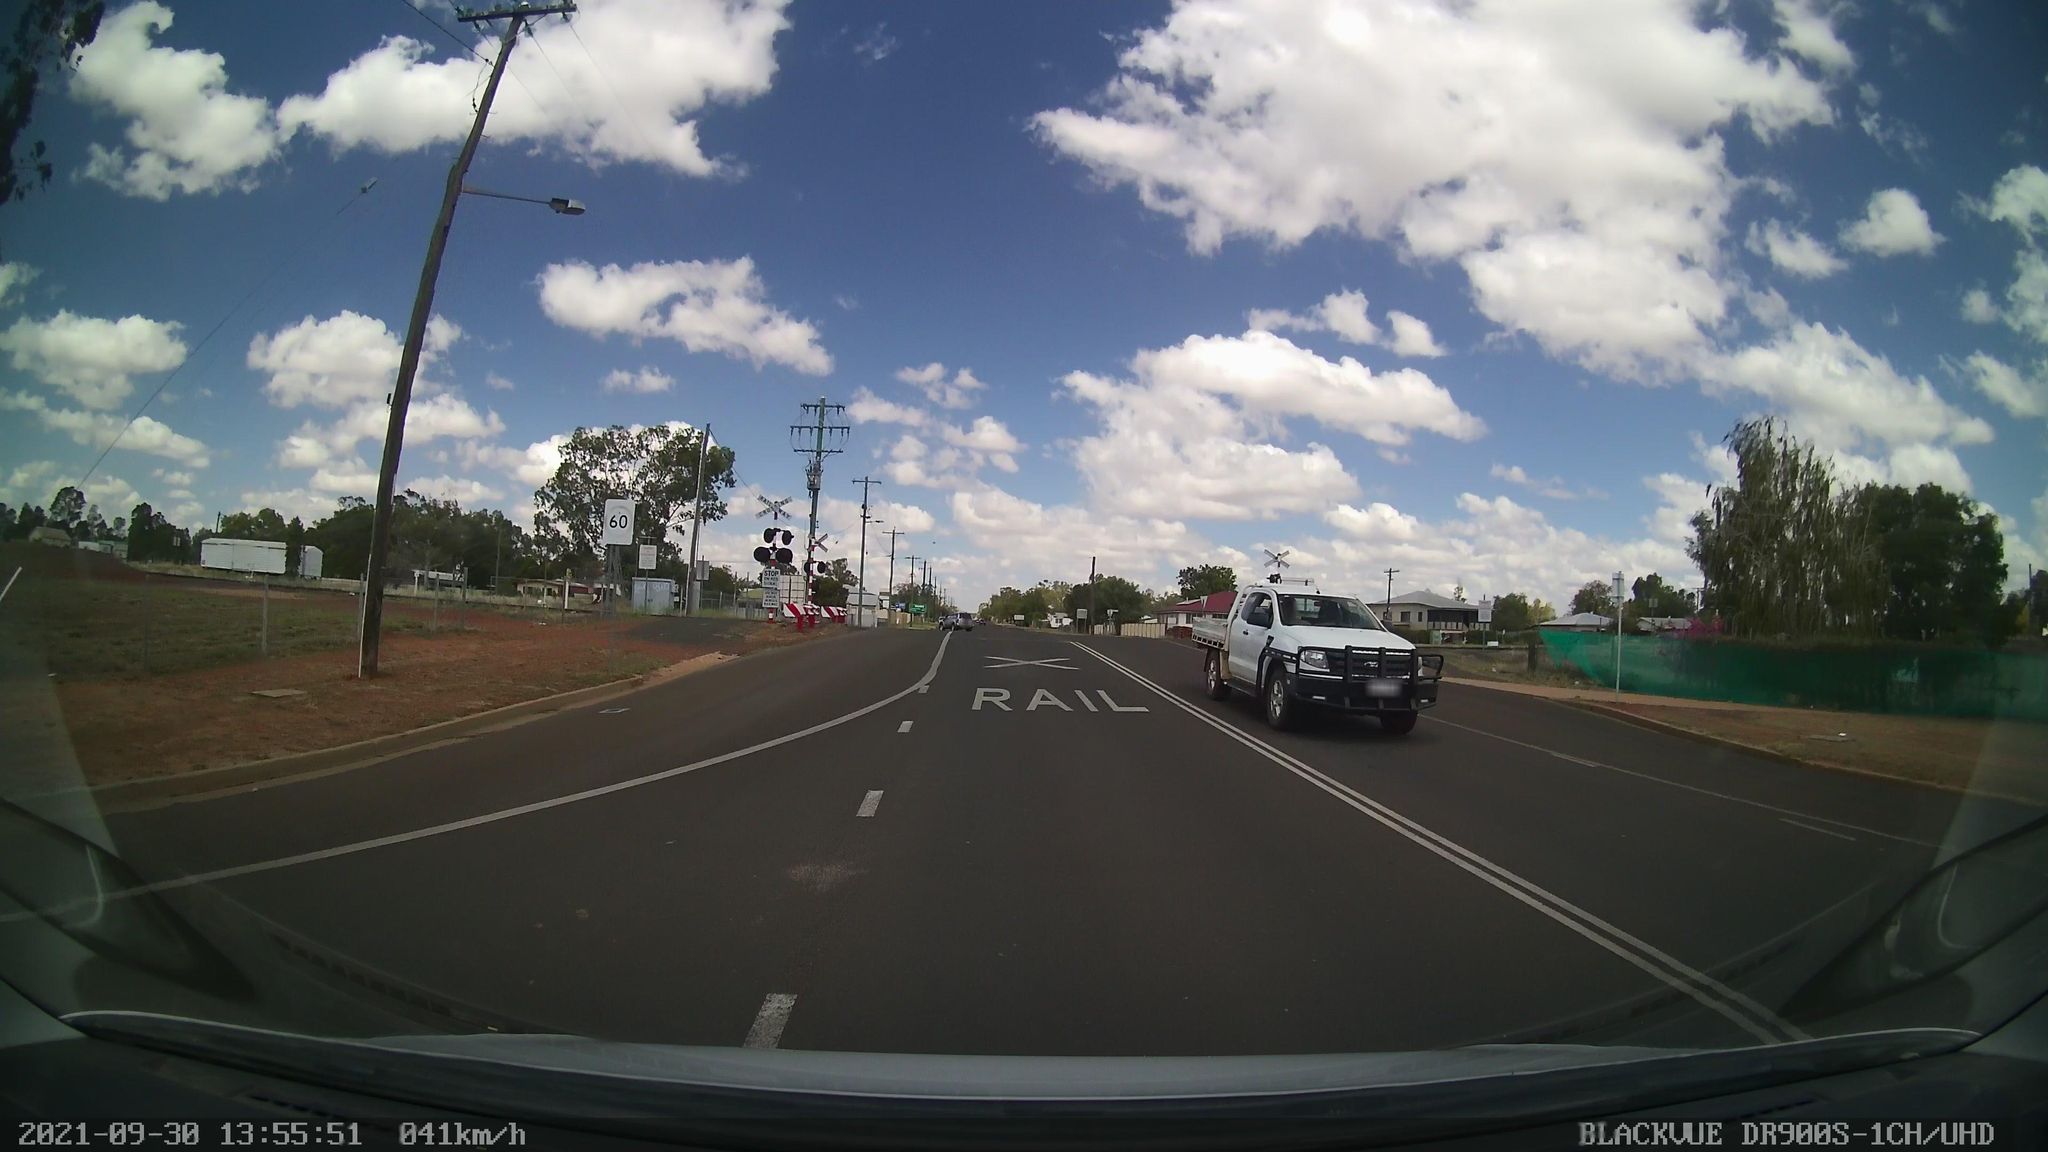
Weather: clear
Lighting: day
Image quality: good
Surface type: driving surface
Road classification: trunk
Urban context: rural cluster
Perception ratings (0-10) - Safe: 4.05, Lively: 4.74, Beautiful: 4.13, Boring: 3.78, Depressing: 5.06, Wealthy: 1.45